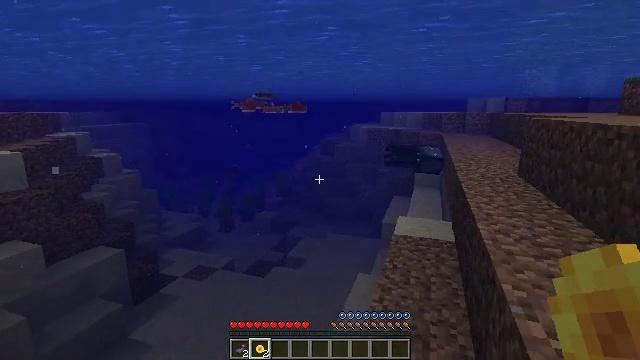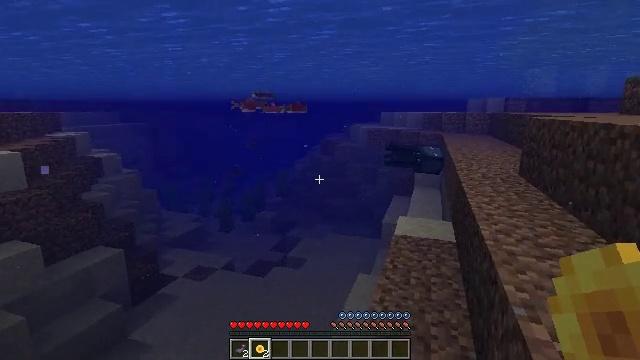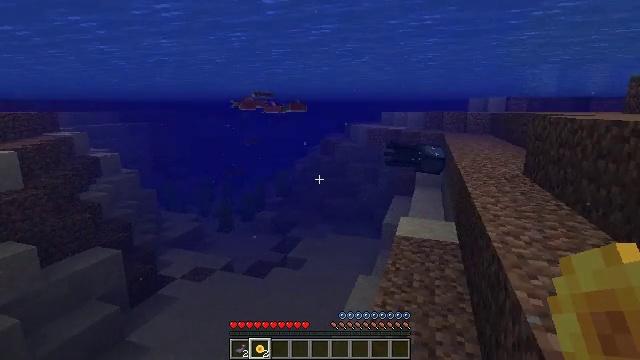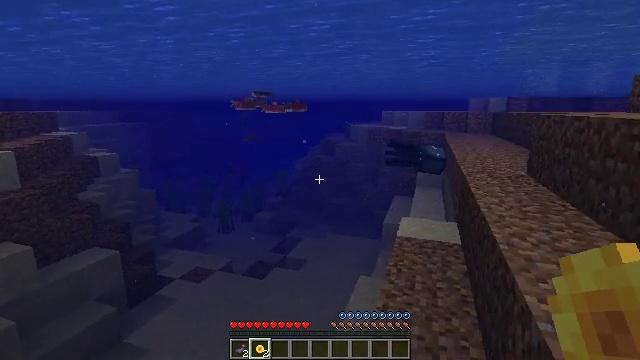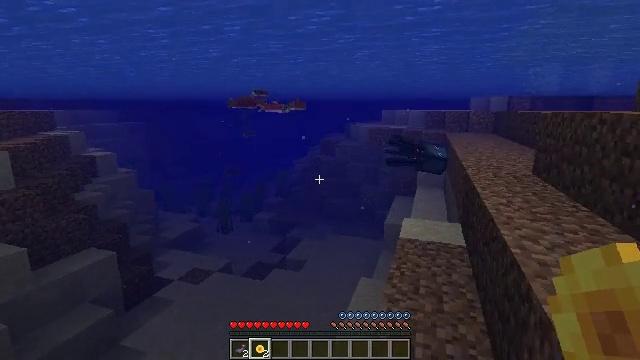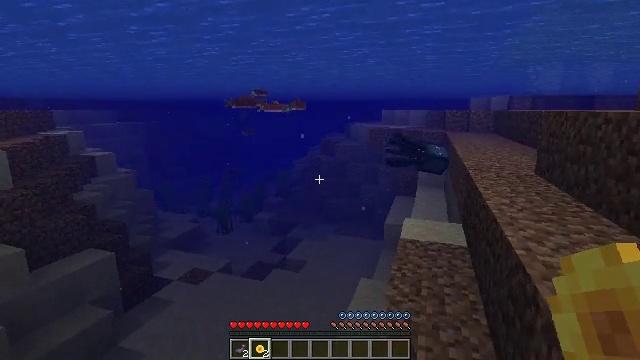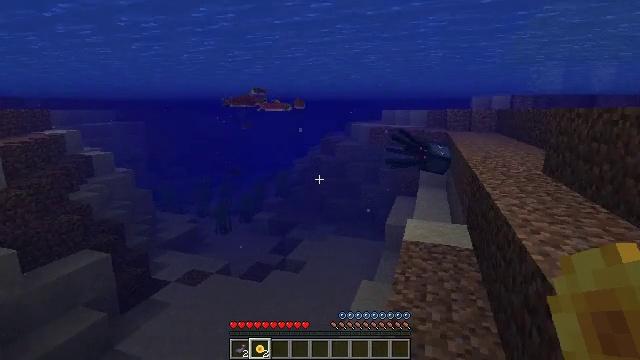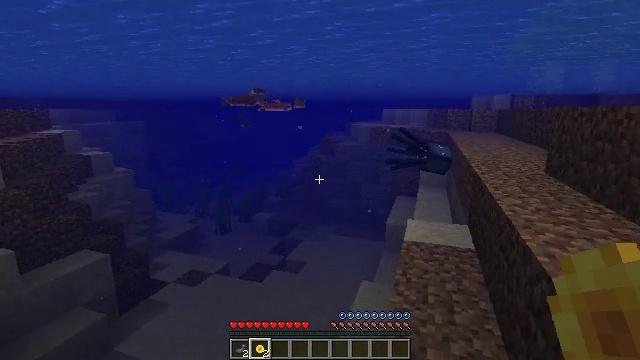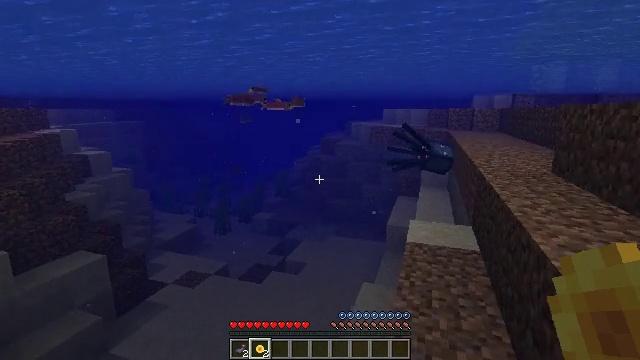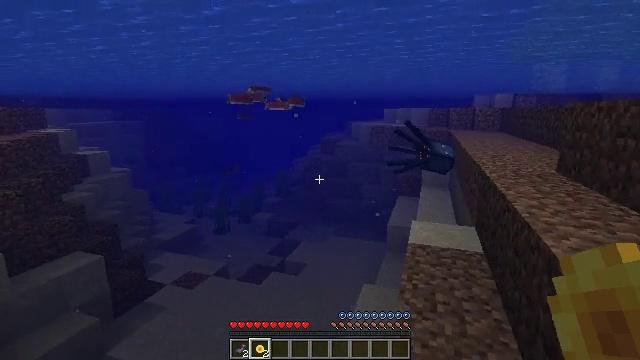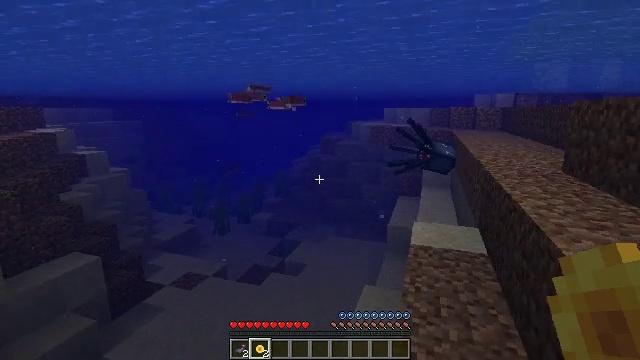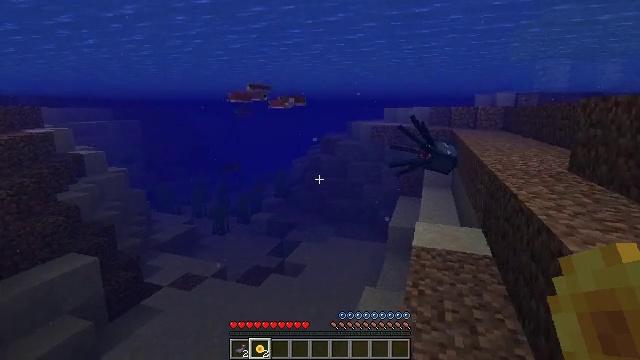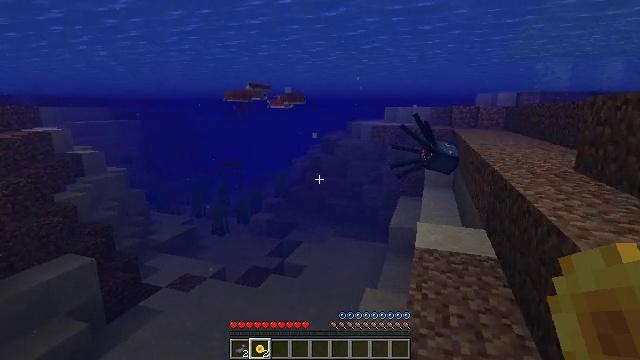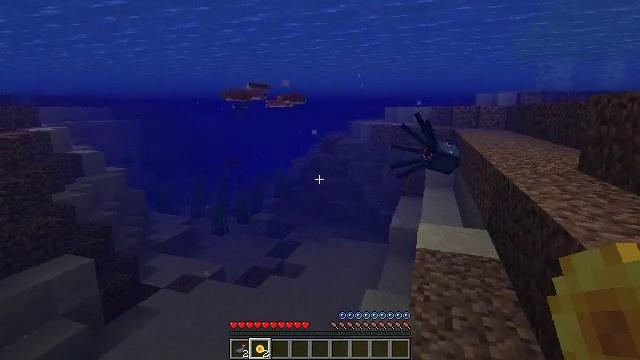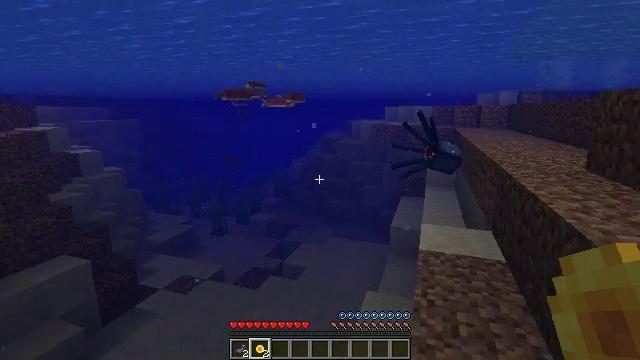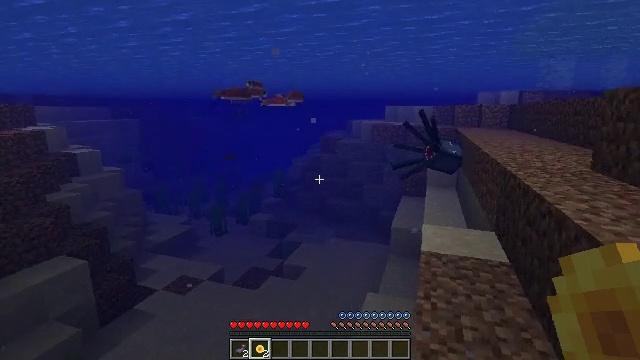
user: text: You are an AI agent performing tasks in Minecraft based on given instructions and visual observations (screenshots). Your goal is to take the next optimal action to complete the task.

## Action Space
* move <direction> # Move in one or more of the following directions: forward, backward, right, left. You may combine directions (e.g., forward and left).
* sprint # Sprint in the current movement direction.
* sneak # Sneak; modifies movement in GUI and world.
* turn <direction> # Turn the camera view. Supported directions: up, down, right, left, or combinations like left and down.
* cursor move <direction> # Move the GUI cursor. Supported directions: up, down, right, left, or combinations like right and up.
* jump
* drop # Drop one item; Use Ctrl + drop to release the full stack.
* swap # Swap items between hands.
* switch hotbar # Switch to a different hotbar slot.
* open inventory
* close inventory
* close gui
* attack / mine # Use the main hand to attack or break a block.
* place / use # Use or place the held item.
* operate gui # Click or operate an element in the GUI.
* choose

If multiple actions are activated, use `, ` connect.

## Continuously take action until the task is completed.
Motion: motion action
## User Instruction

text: Open the crafting table to craft yellow dye.
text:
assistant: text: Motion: move forward
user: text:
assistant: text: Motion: move forward
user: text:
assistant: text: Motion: move forward
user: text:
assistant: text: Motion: move forward
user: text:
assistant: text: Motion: move forward
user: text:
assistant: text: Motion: move forward
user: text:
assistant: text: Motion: move forward
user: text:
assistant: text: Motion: move forward
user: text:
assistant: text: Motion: move forward
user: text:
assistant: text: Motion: move forward
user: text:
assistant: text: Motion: move forward
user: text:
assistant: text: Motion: move forward
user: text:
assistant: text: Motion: move forward
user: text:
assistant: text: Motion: move forward
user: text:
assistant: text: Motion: move forward
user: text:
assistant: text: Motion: move forward
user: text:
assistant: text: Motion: move forward
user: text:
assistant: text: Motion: move forward
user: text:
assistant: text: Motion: move forward
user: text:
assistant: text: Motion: move forward
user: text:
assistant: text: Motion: move forward
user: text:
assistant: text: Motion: move forward
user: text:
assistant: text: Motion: move forward
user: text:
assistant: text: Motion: move forward
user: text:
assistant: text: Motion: move forward
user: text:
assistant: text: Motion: move forward
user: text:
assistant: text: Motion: move forward
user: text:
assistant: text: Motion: move forward
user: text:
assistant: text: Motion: move forward
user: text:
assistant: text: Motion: move forward